Interaction volume radius: 5 \u00c5
Interaction volume height: 20 \u00c5
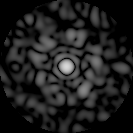
Disorder parameter: 0.7441